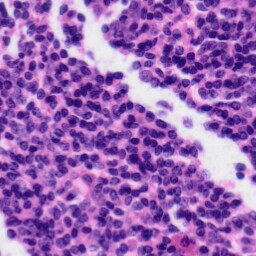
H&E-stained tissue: Tonsil